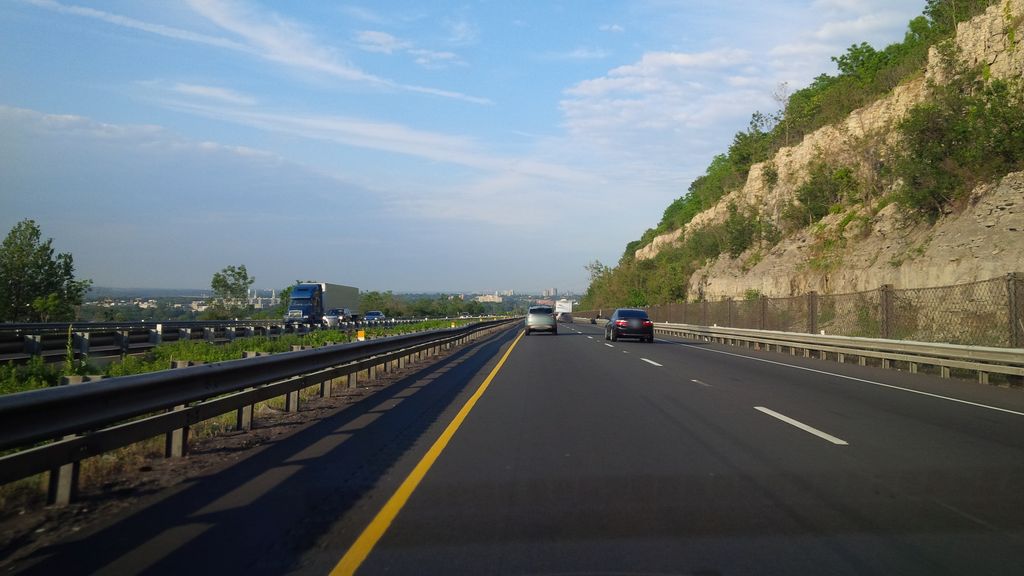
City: hamilton